Interaction volume radius: 5 \u00c5
Interaction volume height: 35 \u00c5
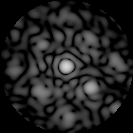
Disorder parameter: 0.5663